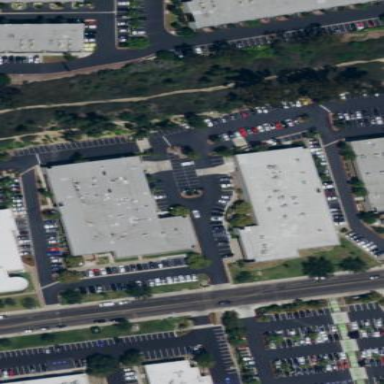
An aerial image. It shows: Industrial building.